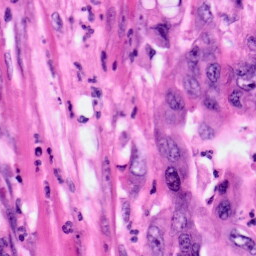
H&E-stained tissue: Pancreatic